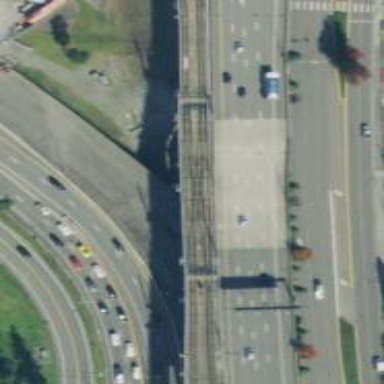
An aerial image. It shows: Bridge for light rail electrified with contact line.